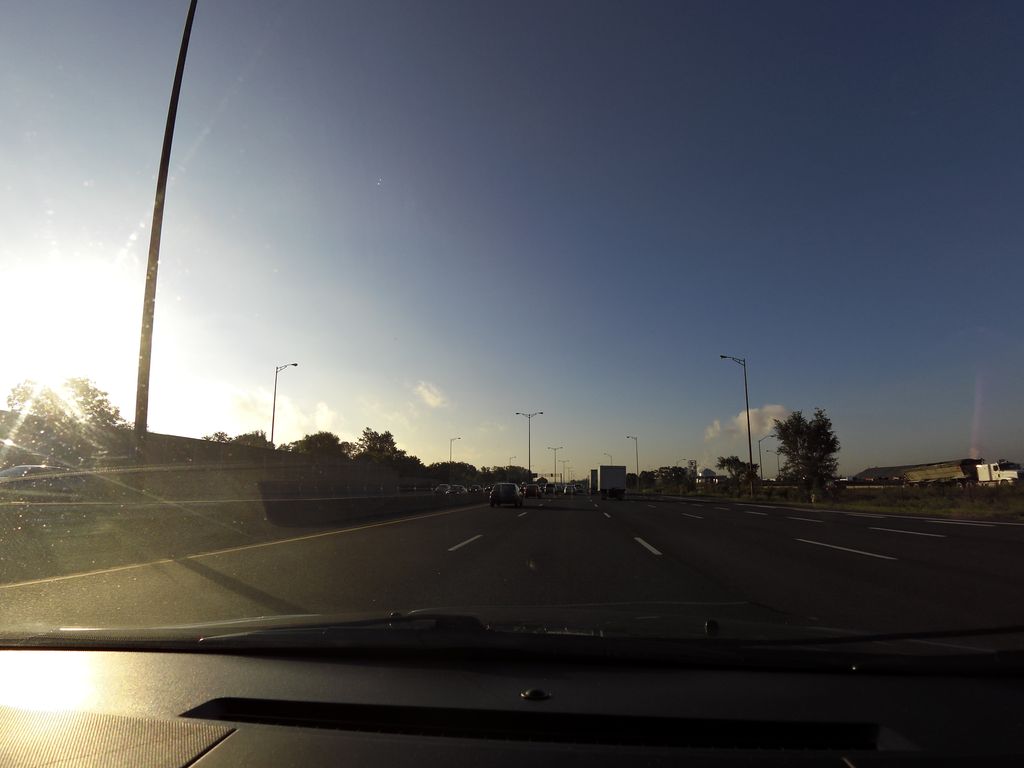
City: hamilton